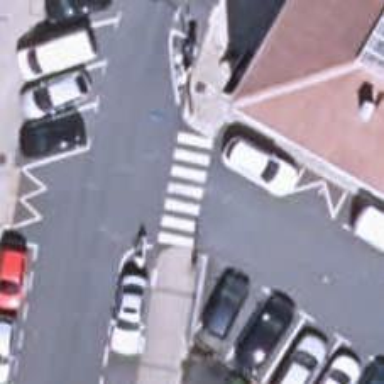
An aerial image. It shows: Uncontrolled zebra crossing on the road.